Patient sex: F
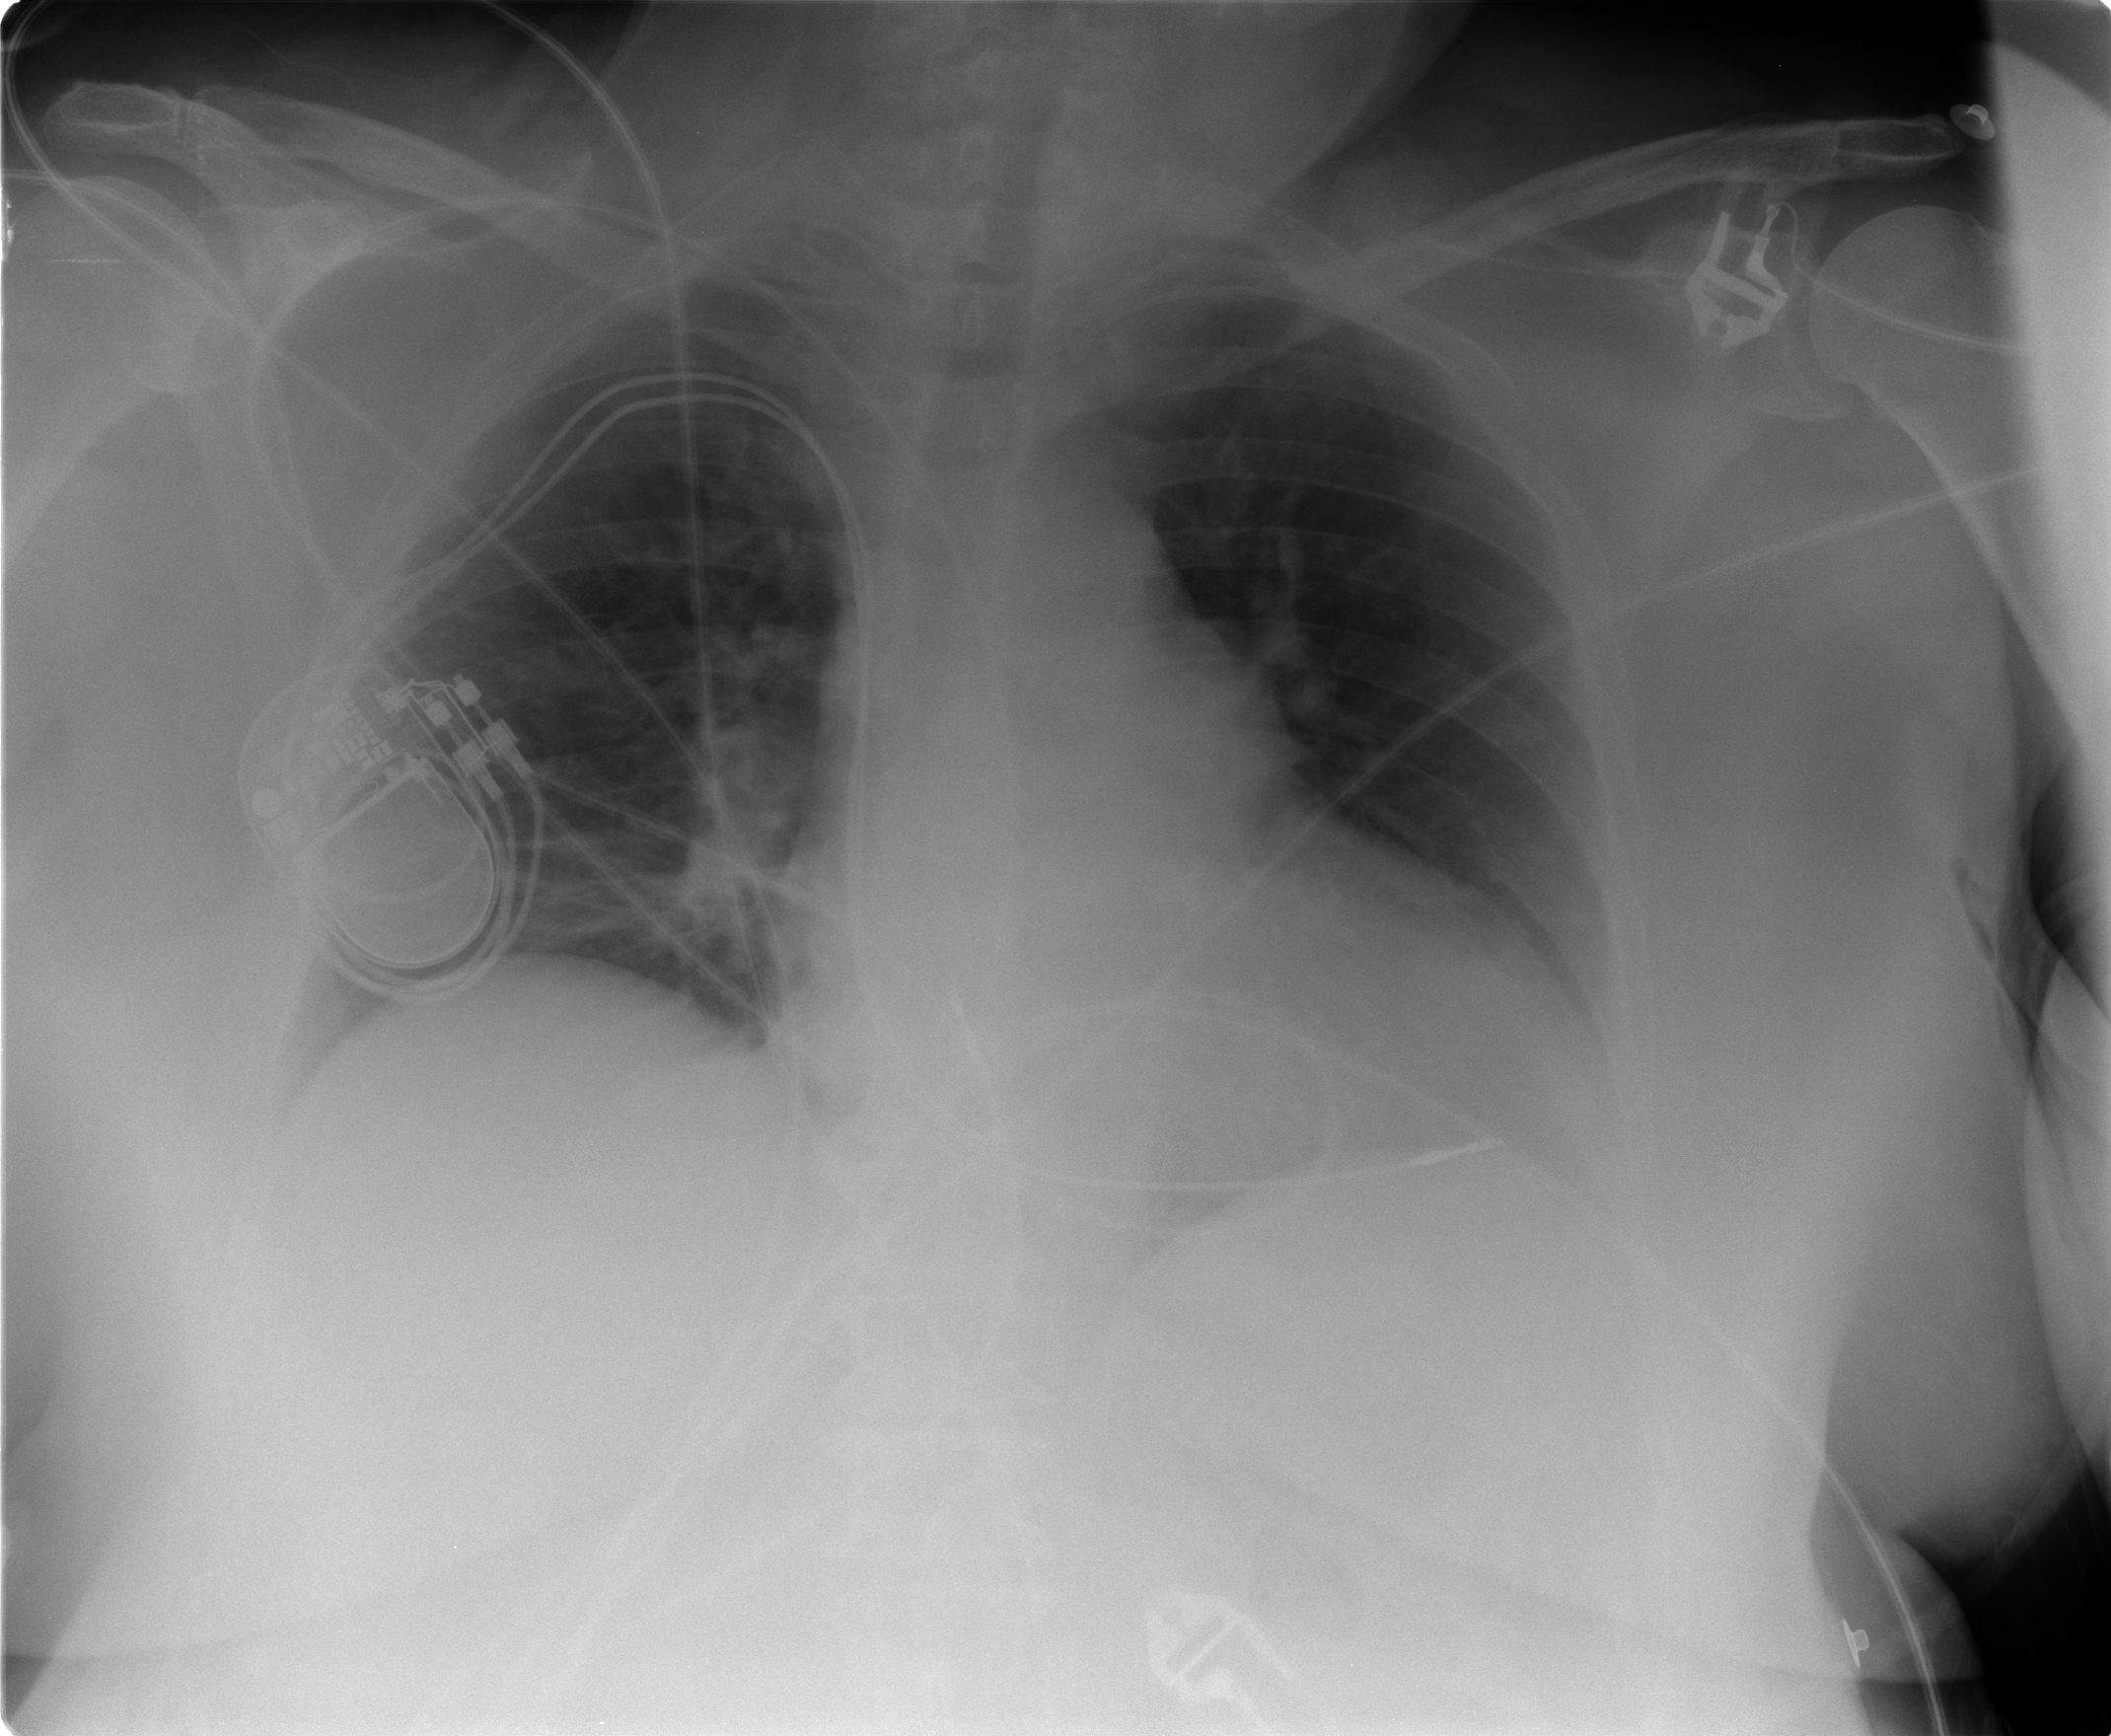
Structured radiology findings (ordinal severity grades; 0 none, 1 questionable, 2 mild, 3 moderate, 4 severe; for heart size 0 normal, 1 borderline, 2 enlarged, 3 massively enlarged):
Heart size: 2
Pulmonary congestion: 2
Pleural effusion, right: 0
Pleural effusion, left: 1
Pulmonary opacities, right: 0
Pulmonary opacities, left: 0
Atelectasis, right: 2
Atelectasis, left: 1